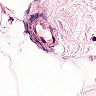
Metastatic tissue present: no